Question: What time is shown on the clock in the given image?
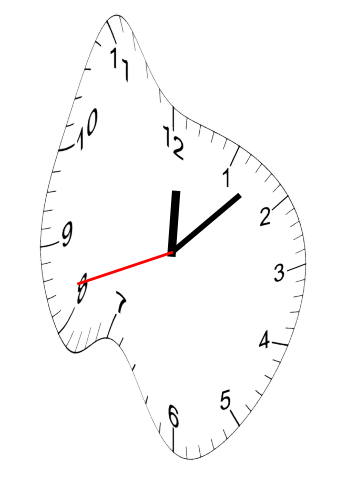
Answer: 12:07:42